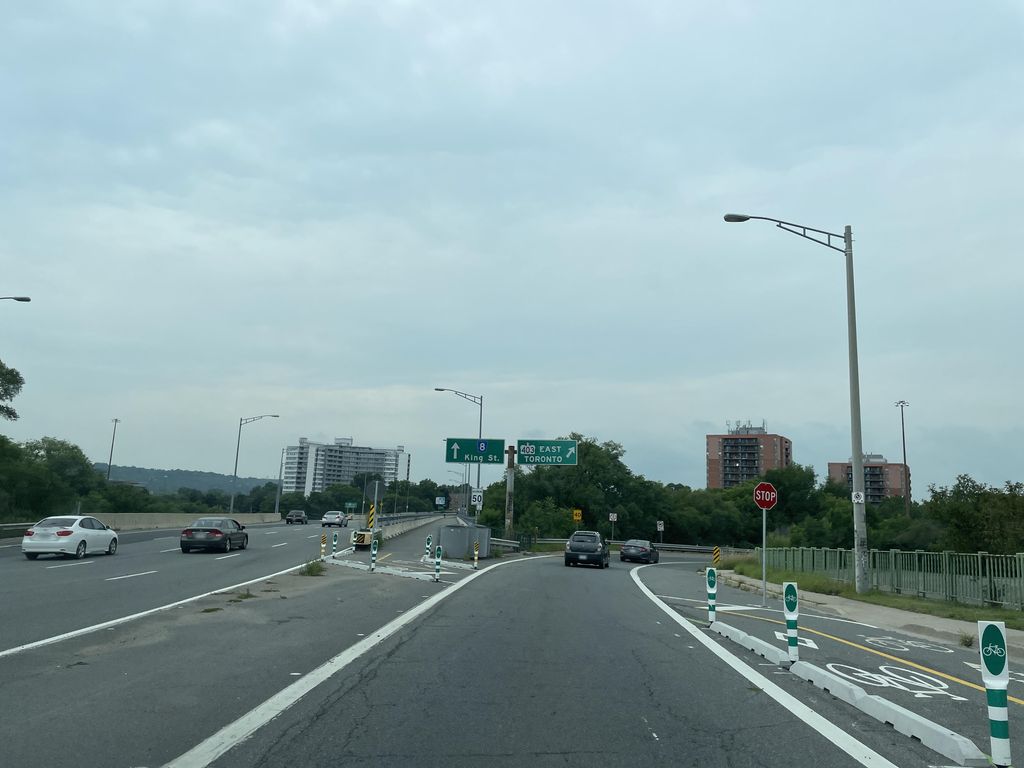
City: hamilton